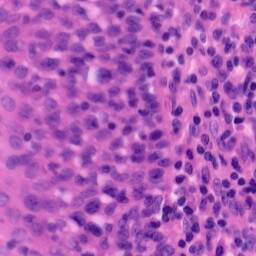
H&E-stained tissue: Tonsil